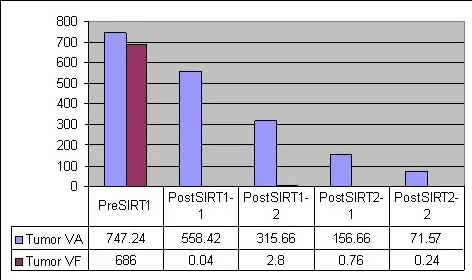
Graph analysis of anatomic (VA) and functional (VF) tumor volume changes during the course of the treatment. Functional volume following the first course of the treatment becomes too low to be depicted on this graph.
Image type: chart (chart)